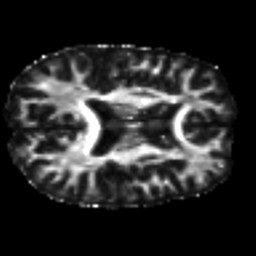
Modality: FA
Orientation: axial
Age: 25
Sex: male
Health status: healthy
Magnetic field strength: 3 T
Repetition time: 8.4 s
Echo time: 0.0926 s